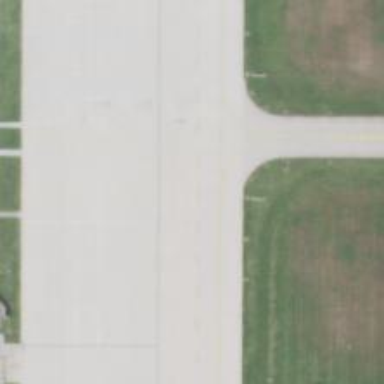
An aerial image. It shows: Image of taxiway at airport.